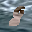
Label: 8